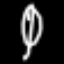
Label: leaf